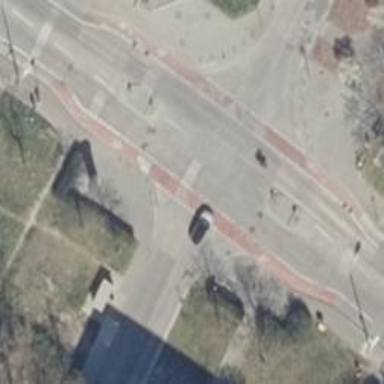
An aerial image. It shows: Secondary road with separate sidewalks on both sides. It has exclusive cycle lanes on both sides. The road surface is asphalt.